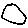
Label: smiley face